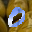
Label: 0